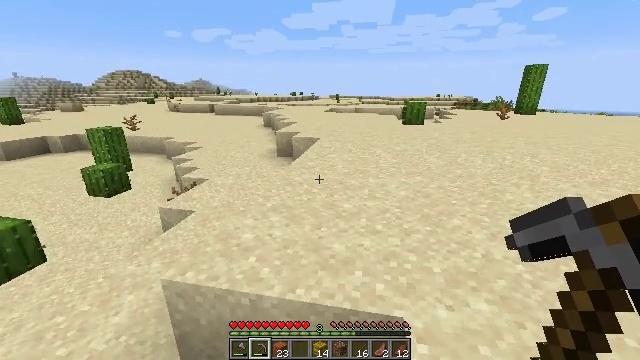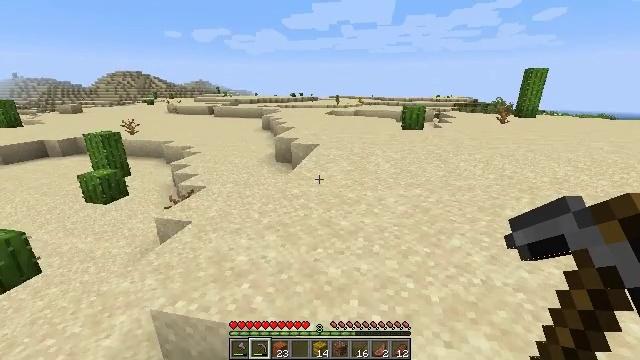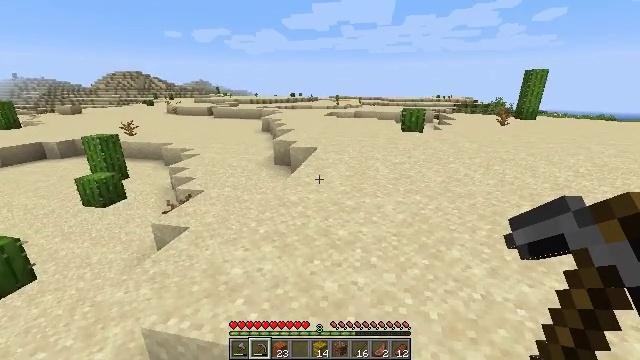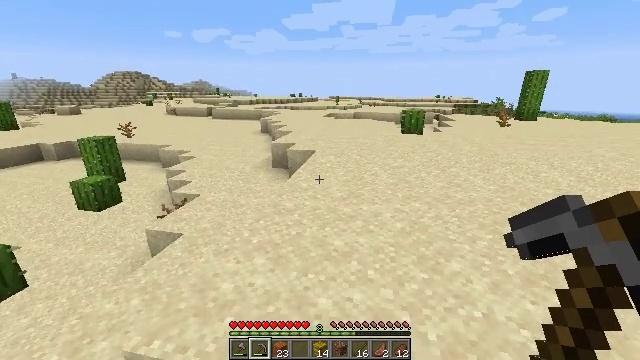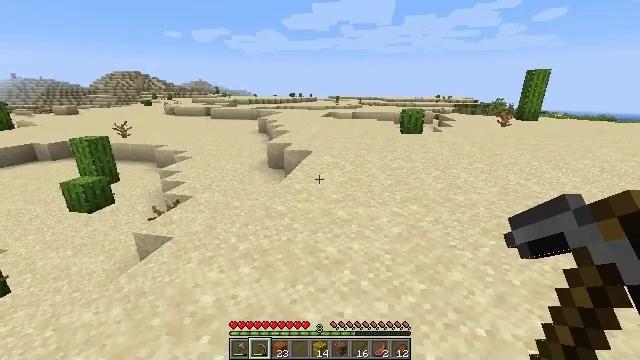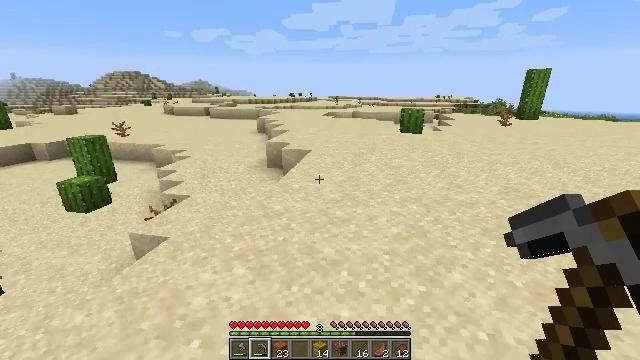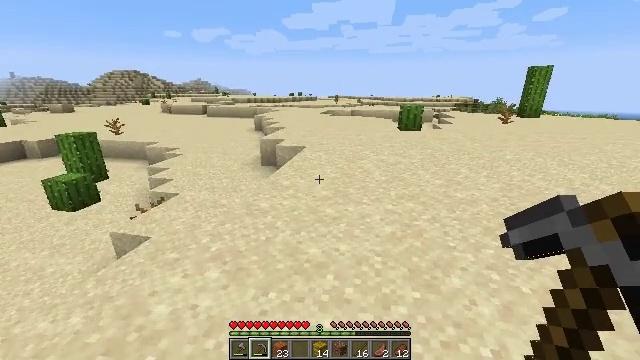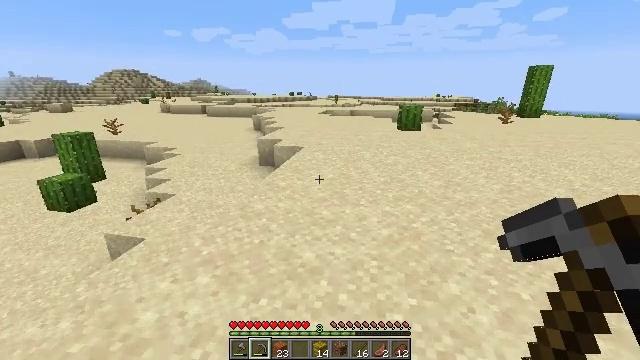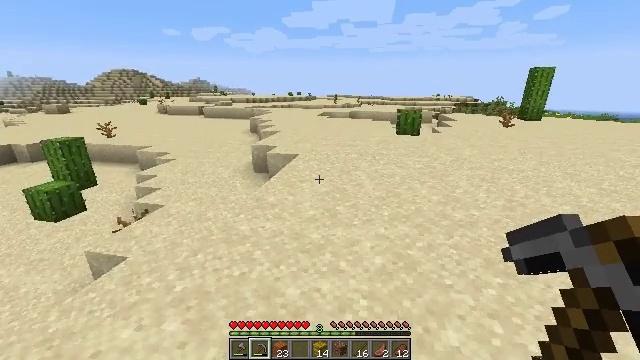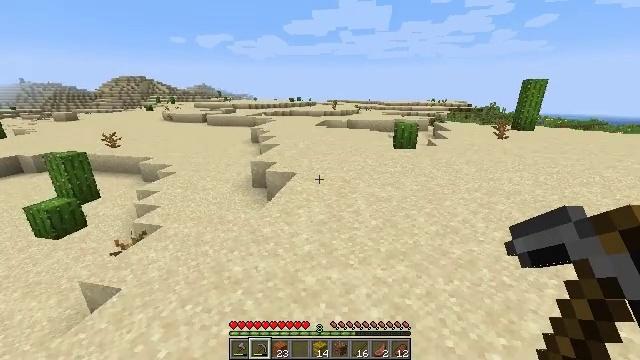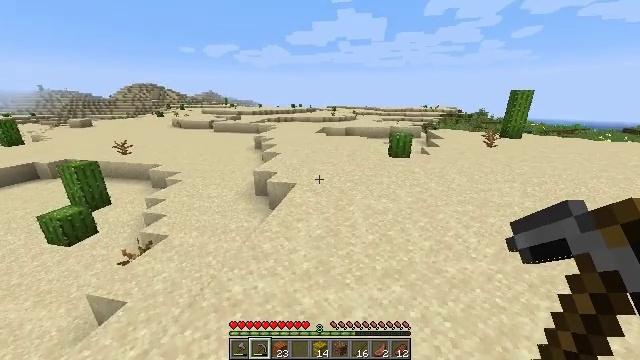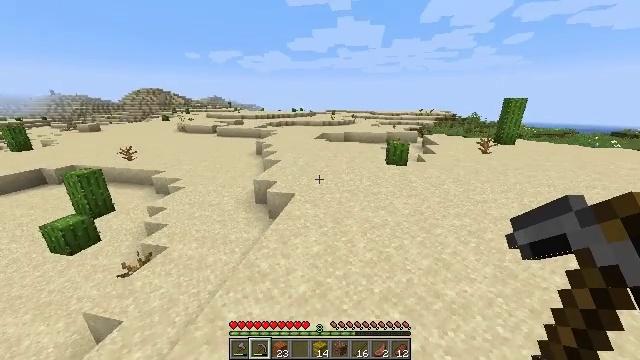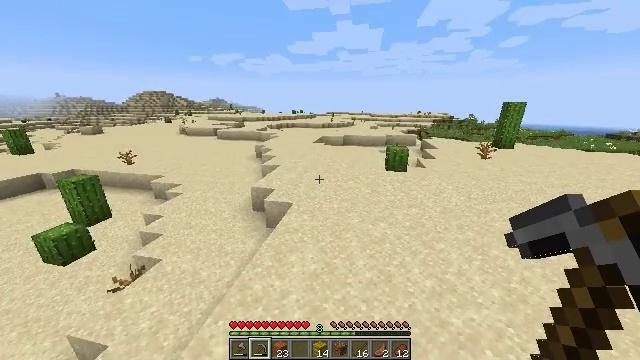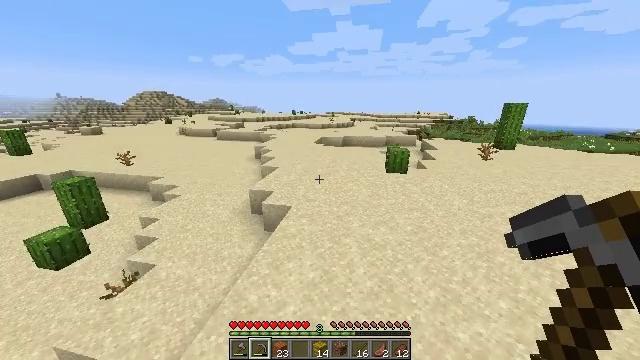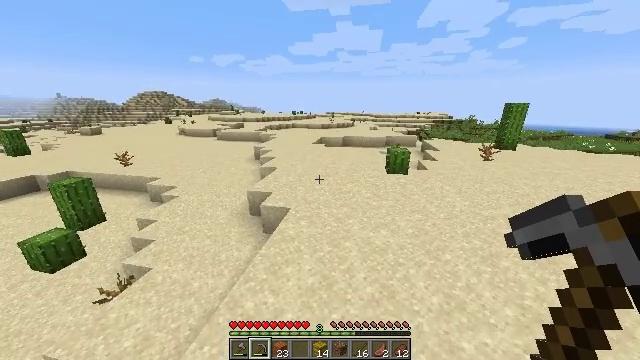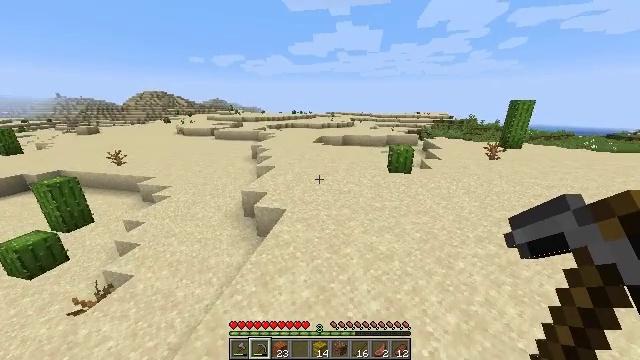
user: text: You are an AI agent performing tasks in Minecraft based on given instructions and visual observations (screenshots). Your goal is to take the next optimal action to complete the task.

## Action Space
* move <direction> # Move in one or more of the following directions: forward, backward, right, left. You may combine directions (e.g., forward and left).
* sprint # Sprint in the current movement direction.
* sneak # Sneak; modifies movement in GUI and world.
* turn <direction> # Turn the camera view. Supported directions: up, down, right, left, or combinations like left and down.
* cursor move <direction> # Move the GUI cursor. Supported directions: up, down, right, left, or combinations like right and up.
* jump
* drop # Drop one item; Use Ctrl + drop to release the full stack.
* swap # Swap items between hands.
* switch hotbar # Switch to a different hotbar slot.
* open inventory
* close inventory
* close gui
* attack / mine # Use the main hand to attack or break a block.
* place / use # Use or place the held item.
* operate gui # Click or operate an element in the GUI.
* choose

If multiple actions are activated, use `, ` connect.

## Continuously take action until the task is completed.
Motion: motion action
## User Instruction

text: Gather a dead bush.
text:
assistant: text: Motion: move forward and move right, jump
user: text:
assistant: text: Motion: move forward and move right, jump
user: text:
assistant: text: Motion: move forward and move right, jump
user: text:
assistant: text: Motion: move forward and move right, jump
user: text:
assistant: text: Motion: move forward and move right, jump
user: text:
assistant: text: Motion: move forward and move right, jump
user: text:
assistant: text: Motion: move forward and move right, jump
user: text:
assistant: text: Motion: move forward, sprint, jump
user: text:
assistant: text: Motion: move forward, sprint, jump
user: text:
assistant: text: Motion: move forward, sprint, jump
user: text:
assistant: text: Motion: move forward, sprint, jump
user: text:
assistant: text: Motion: move forward, sprint, jump
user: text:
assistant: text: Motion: move forward, sprint, jump
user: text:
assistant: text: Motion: move forward, sprint, jump
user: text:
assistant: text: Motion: move forward, sprint, jump
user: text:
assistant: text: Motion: move forward, sprint, jump
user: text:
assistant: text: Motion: move forward, sprint, turn left and down, jump
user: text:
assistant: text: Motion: move forward, sprint, turn left and down, jump
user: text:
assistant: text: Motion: move forward, sprint, jump
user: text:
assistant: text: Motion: move forward, sprint, jump
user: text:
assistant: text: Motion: move forward, sprint, jump
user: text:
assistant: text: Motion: move forward, sprint, jump
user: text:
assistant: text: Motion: move forward, sprint, jump
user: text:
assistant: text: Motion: move forward, sprint, jump
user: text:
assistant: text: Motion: move forward, sprint, jump
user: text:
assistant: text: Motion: move forward, sprint, jump
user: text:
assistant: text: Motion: move forward, sprint, jump
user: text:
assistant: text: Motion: move forward, sprint, jump
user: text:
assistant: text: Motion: move forward, sprint, jump
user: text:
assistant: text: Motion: move forward, sprint, jump